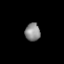
Tissue: lung
Cell type: Pericytes
Senescence score: 0.5505
Nuclear area (px): 265
Mean DAPI intensity: 139.766